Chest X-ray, AP view. Patient: 43 years old, sex F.
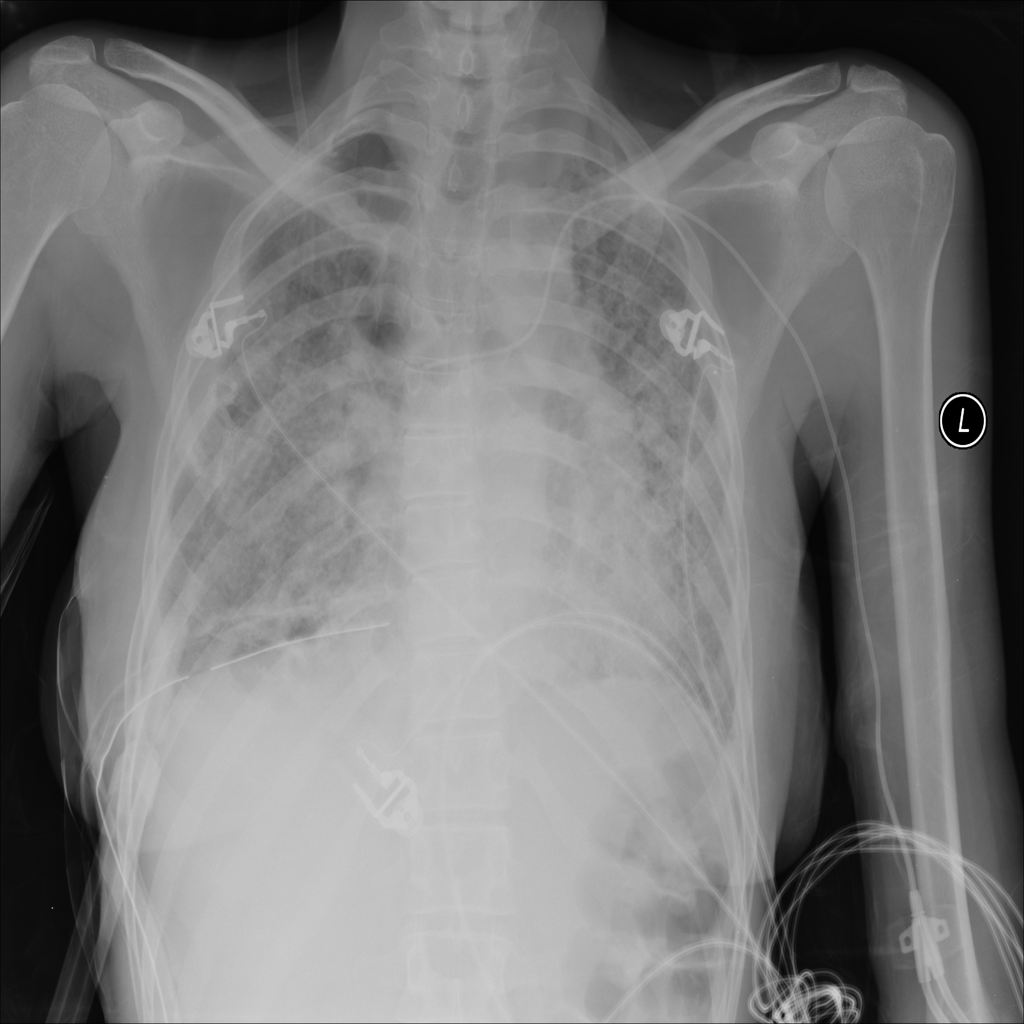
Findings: No Finding